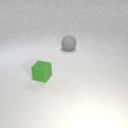
large gray rubber sphere to the right of small green rubber cube